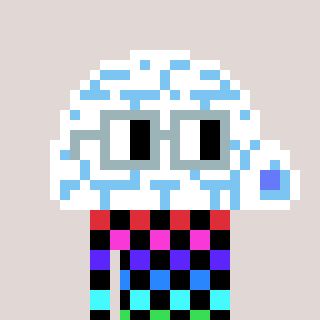
a pixel art character with square dark gray glasses, a igloo-shaped head and a redpinkish-colored body on a warm background